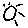
Label: sun